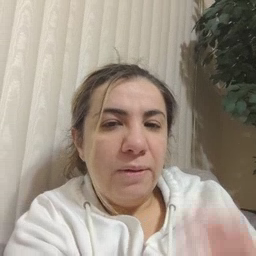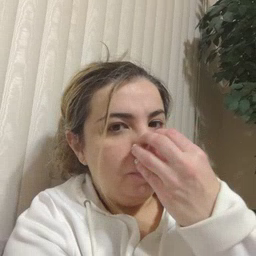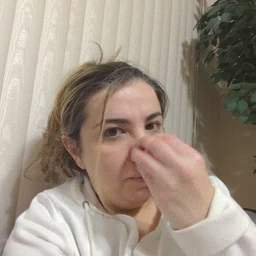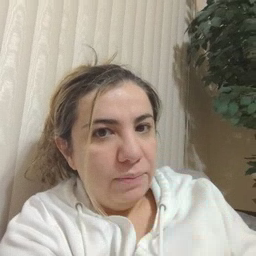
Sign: clown